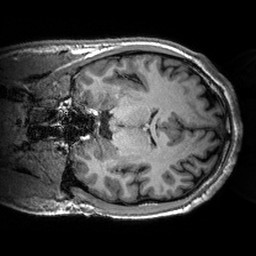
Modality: T1w
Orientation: coronal
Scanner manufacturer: siemens
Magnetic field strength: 3 T
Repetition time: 2.53 s
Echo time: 0.00288 s